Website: ulta-beauty
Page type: account-selection
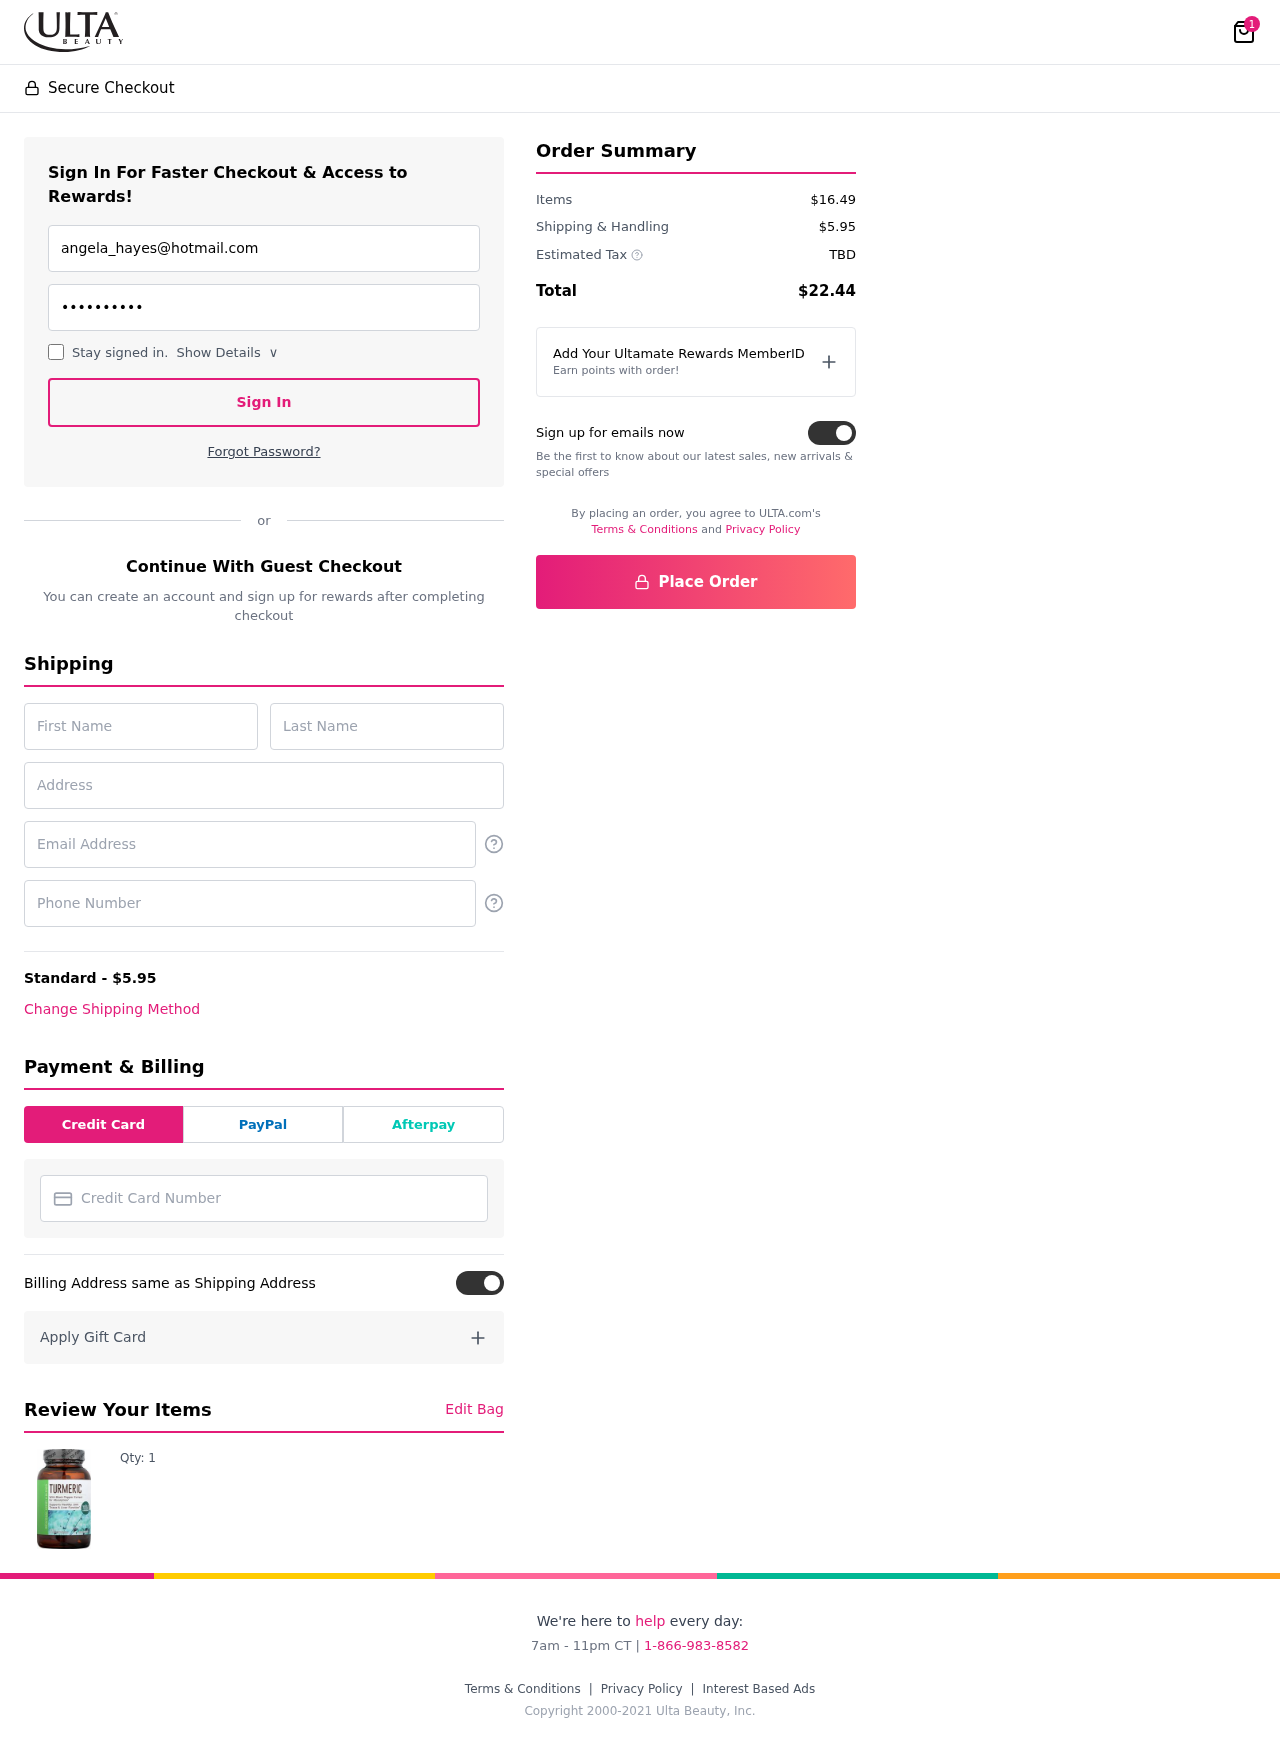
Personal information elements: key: PII_CARD_NUMBER
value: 3745 2786 1095 479
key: PII_EMAIL
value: angela_hayes@hotmail.com
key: PII_EMAIL2
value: angela_hayes@hotmail.com
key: PII_FIRSTNAME
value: Angela
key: PII_LASTNAME
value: Hayes
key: PII_PHONE
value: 4458402894
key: PII_STREET
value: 93804 Smith Forks
Product elements: key: PRODUCT1_QUANTITY
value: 1
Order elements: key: ORDER_NUM_ITEMS
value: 1
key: ORDER_SHIPPING_COST
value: $5.95
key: ORDER_SUBTOTAL
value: $16.49
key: ORDER_TAX
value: TBD
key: ORDER_TOTAL
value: $22.44